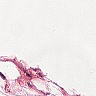
Metastatic tissue present: no